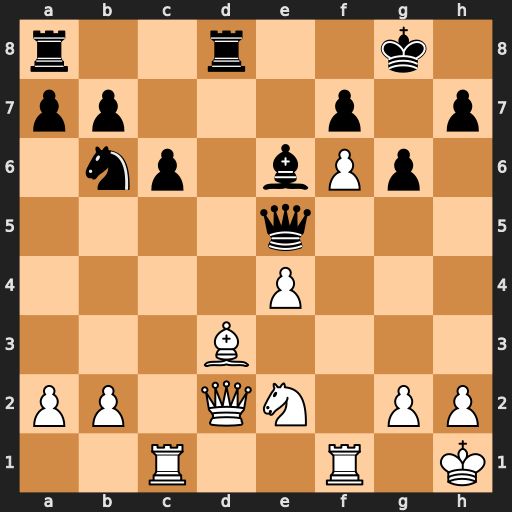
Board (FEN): r2r2k1/pp3p1p/1np1bPp1/4q3/4P3/3B4/PP1QN1PP/2R2R1K
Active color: w
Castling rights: -
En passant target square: -
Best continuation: Qh6 Qxf6 Rxf6